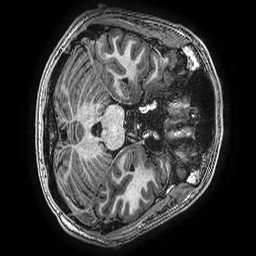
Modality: T1w
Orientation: axial
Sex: male
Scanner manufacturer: ge
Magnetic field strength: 3 T
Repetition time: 0.00766 s
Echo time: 0.003476 s